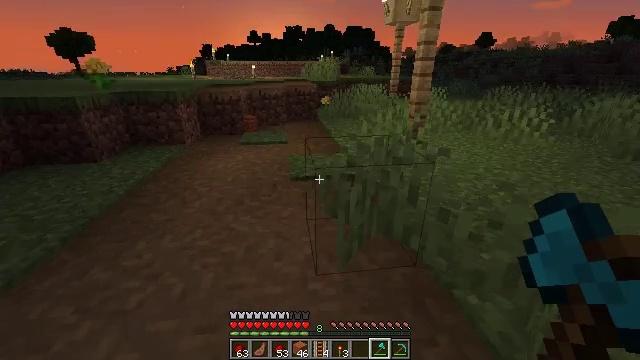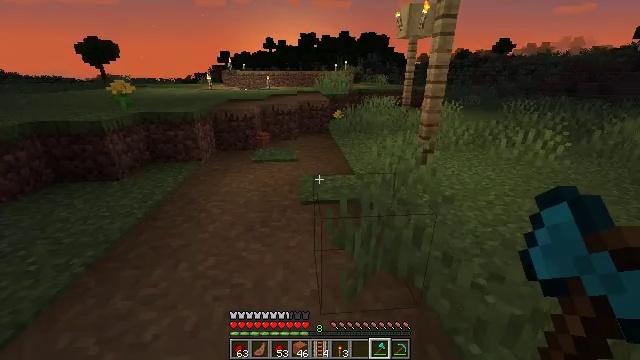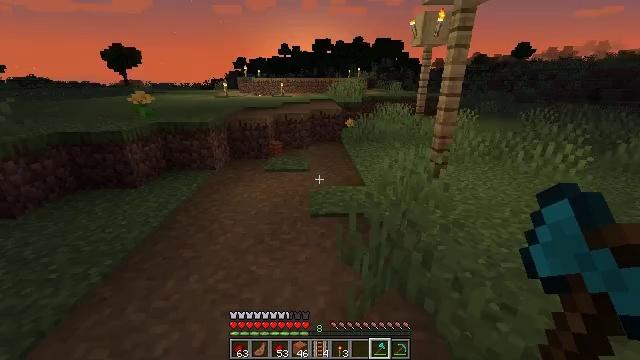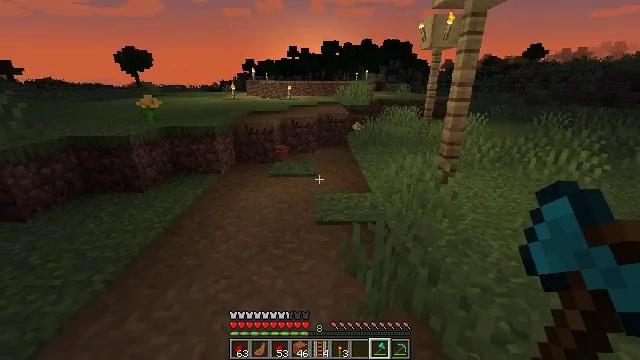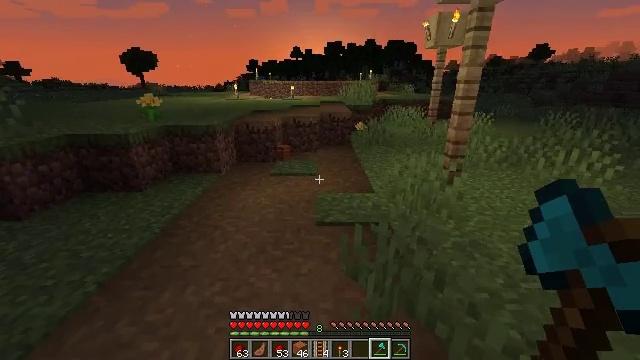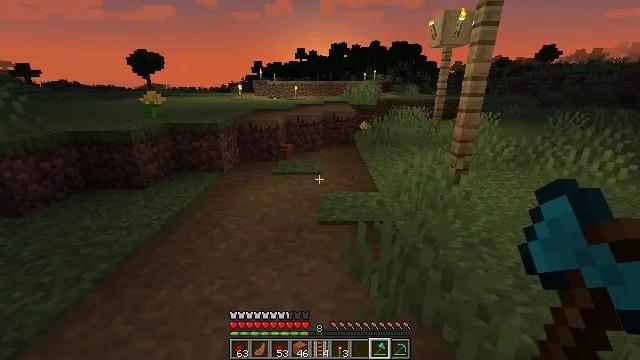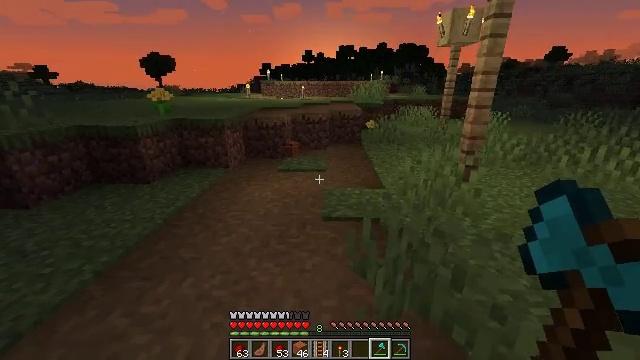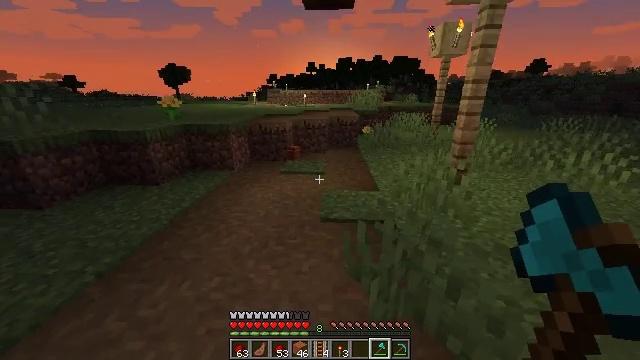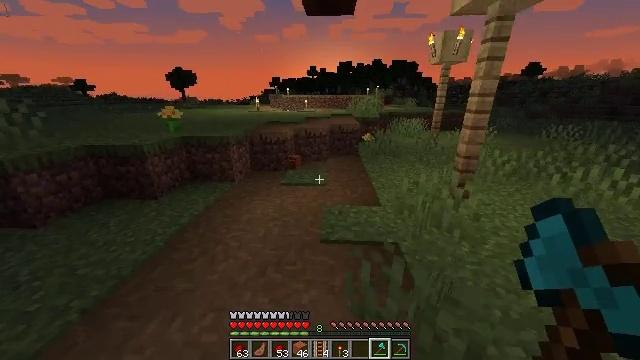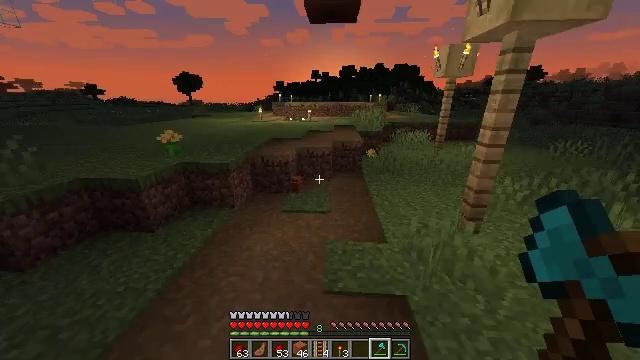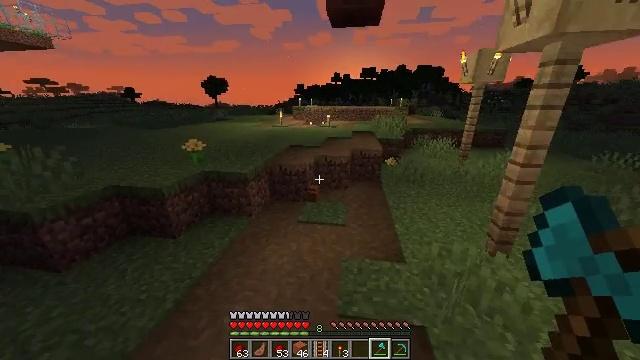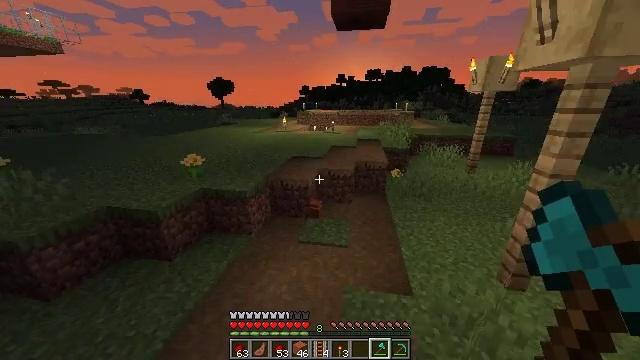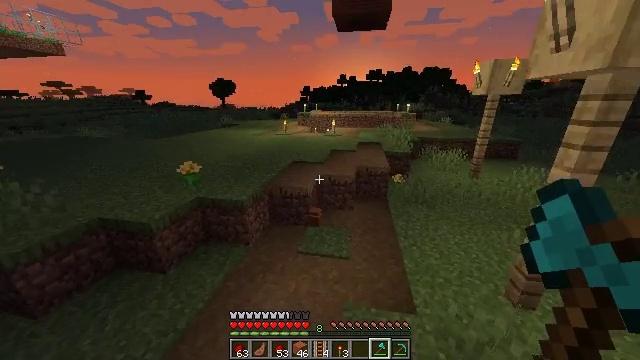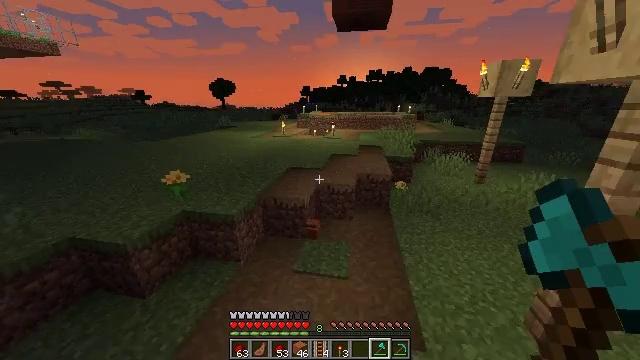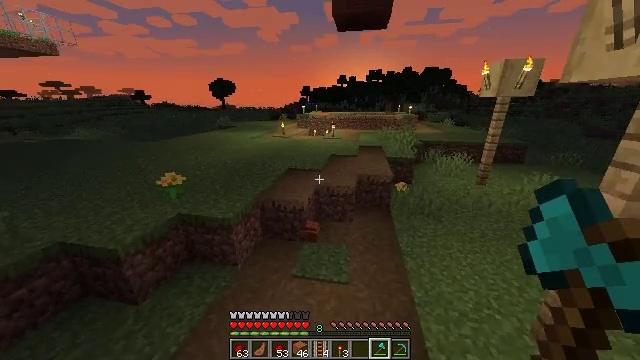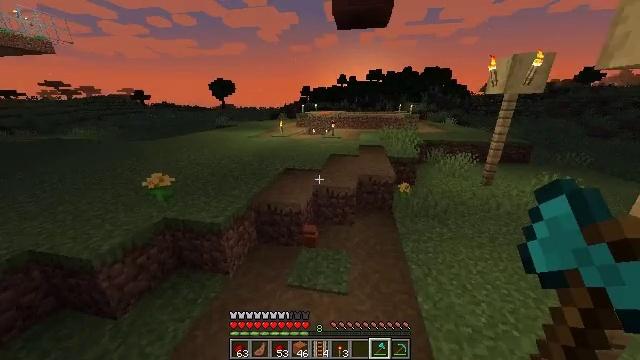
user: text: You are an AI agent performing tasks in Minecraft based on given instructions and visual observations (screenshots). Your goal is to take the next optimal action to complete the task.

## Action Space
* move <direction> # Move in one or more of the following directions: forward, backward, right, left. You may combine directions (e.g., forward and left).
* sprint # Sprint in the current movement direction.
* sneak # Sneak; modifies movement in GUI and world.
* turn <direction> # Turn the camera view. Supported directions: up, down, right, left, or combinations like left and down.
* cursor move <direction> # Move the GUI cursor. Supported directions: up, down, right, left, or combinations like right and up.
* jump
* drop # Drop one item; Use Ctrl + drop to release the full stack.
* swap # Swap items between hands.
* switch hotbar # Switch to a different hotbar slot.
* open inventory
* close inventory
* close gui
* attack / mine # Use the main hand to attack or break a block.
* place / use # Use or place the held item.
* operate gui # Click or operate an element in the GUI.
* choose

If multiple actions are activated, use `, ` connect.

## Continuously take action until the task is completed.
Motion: motion action
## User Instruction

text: Kill a villager.
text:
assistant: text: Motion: move forward, turn left, jump
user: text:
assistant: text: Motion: move forward, turn left, jump
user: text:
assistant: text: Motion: move forward, turn left, jump
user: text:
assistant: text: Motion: move forward, jump
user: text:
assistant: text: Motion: move forward, sprint, jump
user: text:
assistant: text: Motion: move forward, sprint, turn left, jump
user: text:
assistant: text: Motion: move forward, sprint, jump
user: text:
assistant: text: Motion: move forward, jump
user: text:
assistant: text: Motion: move forward, jump
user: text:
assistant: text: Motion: move forward, turn left, jump
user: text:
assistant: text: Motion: move forward, turn left, jump
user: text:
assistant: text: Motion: move forward, jump
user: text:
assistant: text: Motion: move forward, jump
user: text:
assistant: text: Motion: move forward, jump
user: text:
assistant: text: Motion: move forward, jump
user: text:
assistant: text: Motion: move forward
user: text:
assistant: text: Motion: move forward
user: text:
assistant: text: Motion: move forward
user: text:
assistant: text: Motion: move forward
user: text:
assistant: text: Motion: move forward
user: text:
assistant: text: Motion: move forward, sprint
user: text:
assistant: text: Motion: move forward, sprint
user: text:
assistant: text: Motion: move forward, sprint
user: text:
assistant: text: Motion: move forward, sprint, turn right
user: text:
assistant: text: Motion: move forward, turn right and down
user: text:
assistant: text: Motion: move forward, turn right and down
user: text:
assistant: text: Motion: move forward, turn right and down
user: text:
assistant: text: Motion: move forward
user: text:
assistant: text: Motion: move forward
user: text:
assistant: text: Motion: move forward, jump